Field crop: maize
Growth stage: 2
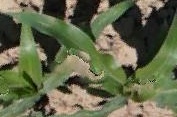
Species: maize